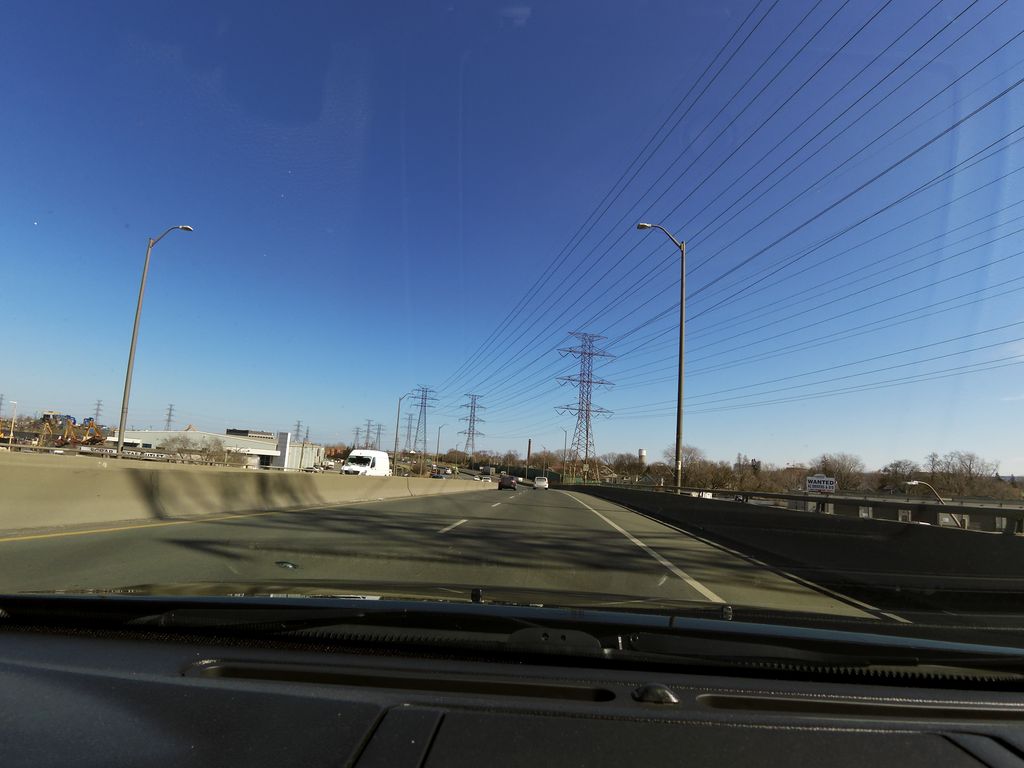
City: hamilton